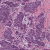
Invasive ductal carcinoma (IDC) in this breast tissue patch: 1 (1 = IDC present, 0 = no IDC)